Question: My question is how to change 'UIButton''s title with another 'UIButton''s title.
I have three buttons and I want to exchange title for button 1 and 3 with each other when I click on button 2.
Look at this image and you will understand.
how can I do that?

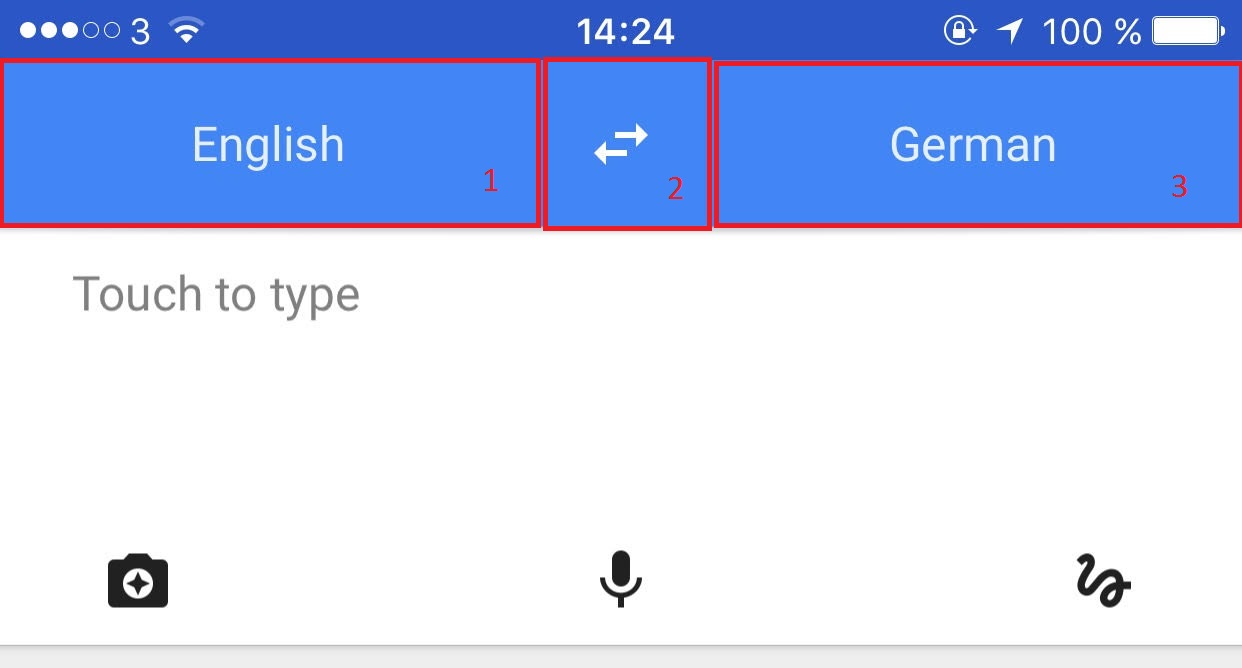
Answer: I think it's very simple.
Just preserve one of the text from button in a String and replace it by clicking on a button.
'''
let title1 = btn1.titleLabel!.text
btn1.setTitle(btn2.titleLabel!.text, forState: UIControlState.Normal)
btn2.setTitle(title1, forState: UIControlState.Normal)
'''
<URL>
Learn and apply the code!
Hope it helps you.